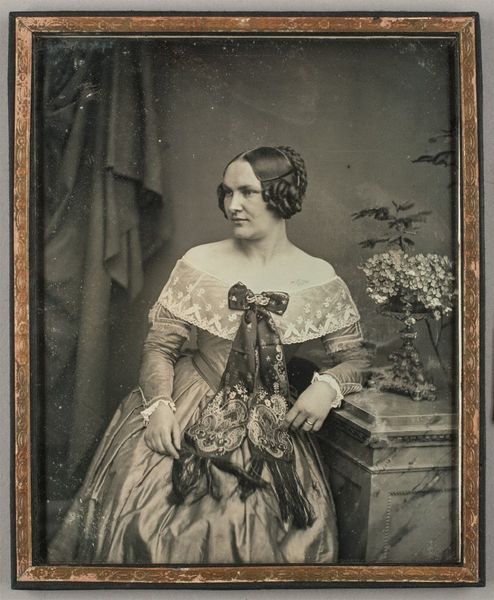
Titel: Anna Henriette Stelzner, geb. Reiners (1818&#x2013;1876)
Künstler: Carl Ferdinand Stelzner
Standort: Hamburg
Institution: Museum für Kunst und Gewerbe Hamburg
Schlagwörter: blumen, frau, bildnis, portrait, figur, foto, fotografie, photographie, photo, hortensien, lichtbild, daguerreotypie, haarmode, konterfei, bildwerke, angewandte und bildende kunst, hessische systematik, blüte, porträt, porträtfotografie, porträtphotographie, kniestück, frisurenmode